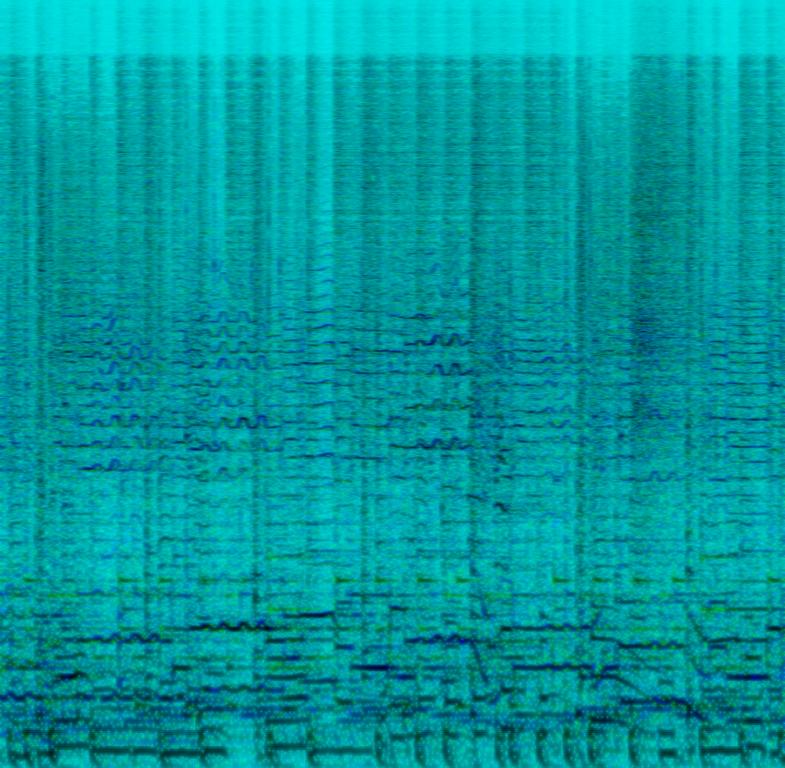
The song is an instrumental improvisation. The song is medium fast tempo with a groovy bass line, electric guitar playing, saxophone playing, jazz drumming with percussive hits and a xylophone playing. The song is highly improvisational and energetic. The song is a modern jazz fusion or improvisation jam.